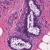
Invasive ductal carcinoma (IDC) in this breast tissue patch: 0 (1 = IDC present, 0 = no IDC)